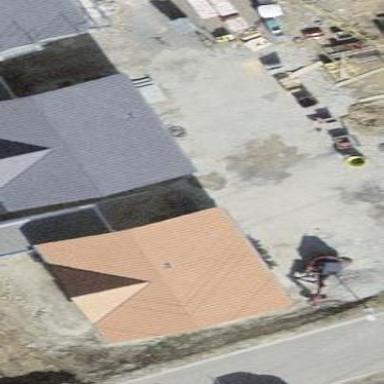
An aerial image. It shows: Building with tiled roof.